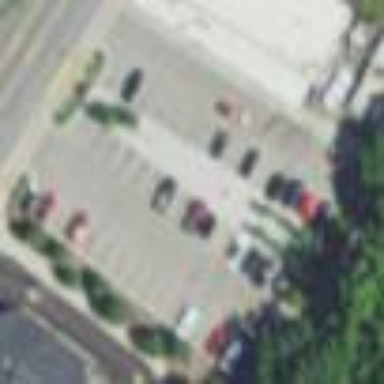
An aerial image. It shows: Parking area with surface.